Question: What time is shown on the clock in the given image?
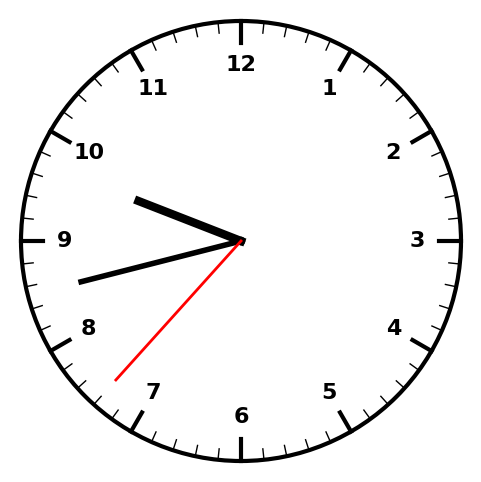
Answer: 09:42:37